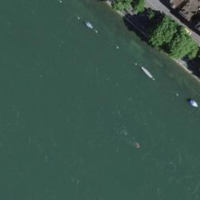
EUNIS habitat code: 57
Species observed at this site:
Phalacrocorax carbo
Corvus corone
Columba livia
Passer domesticus
Anas platyrhynchos
Turdus merula